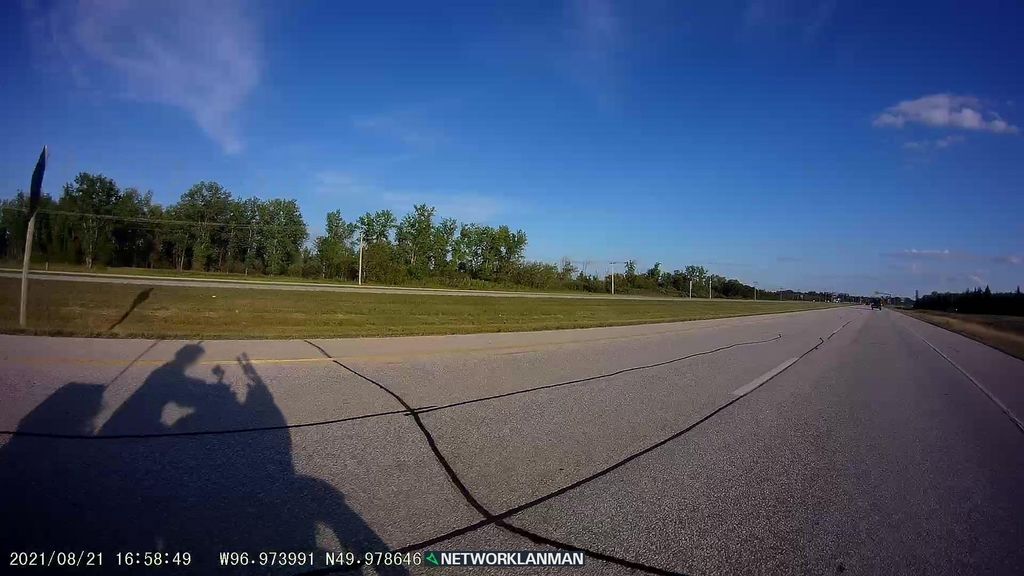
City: winnipeg